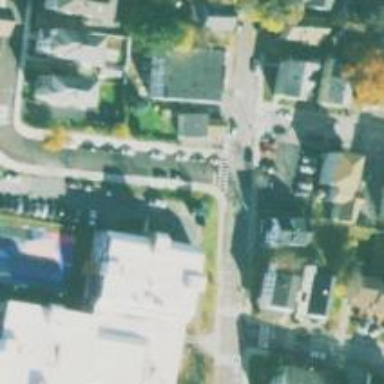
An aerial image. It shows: Unmarked road crossing.